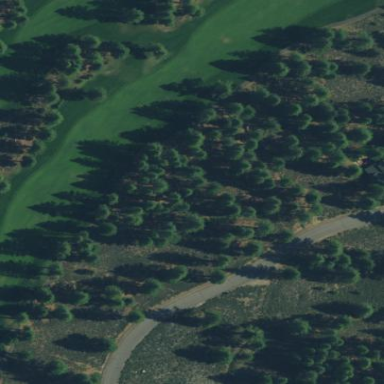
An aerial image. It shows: Area of rough grass used for golf.